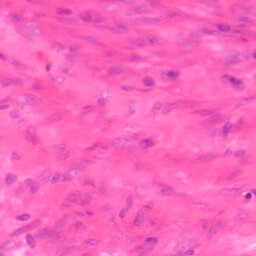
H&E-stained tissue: Colon